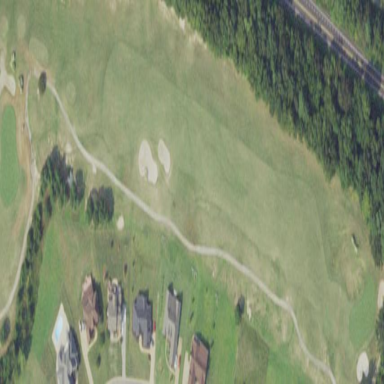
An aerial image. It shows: Rough grass surface on golf course.